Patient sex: F
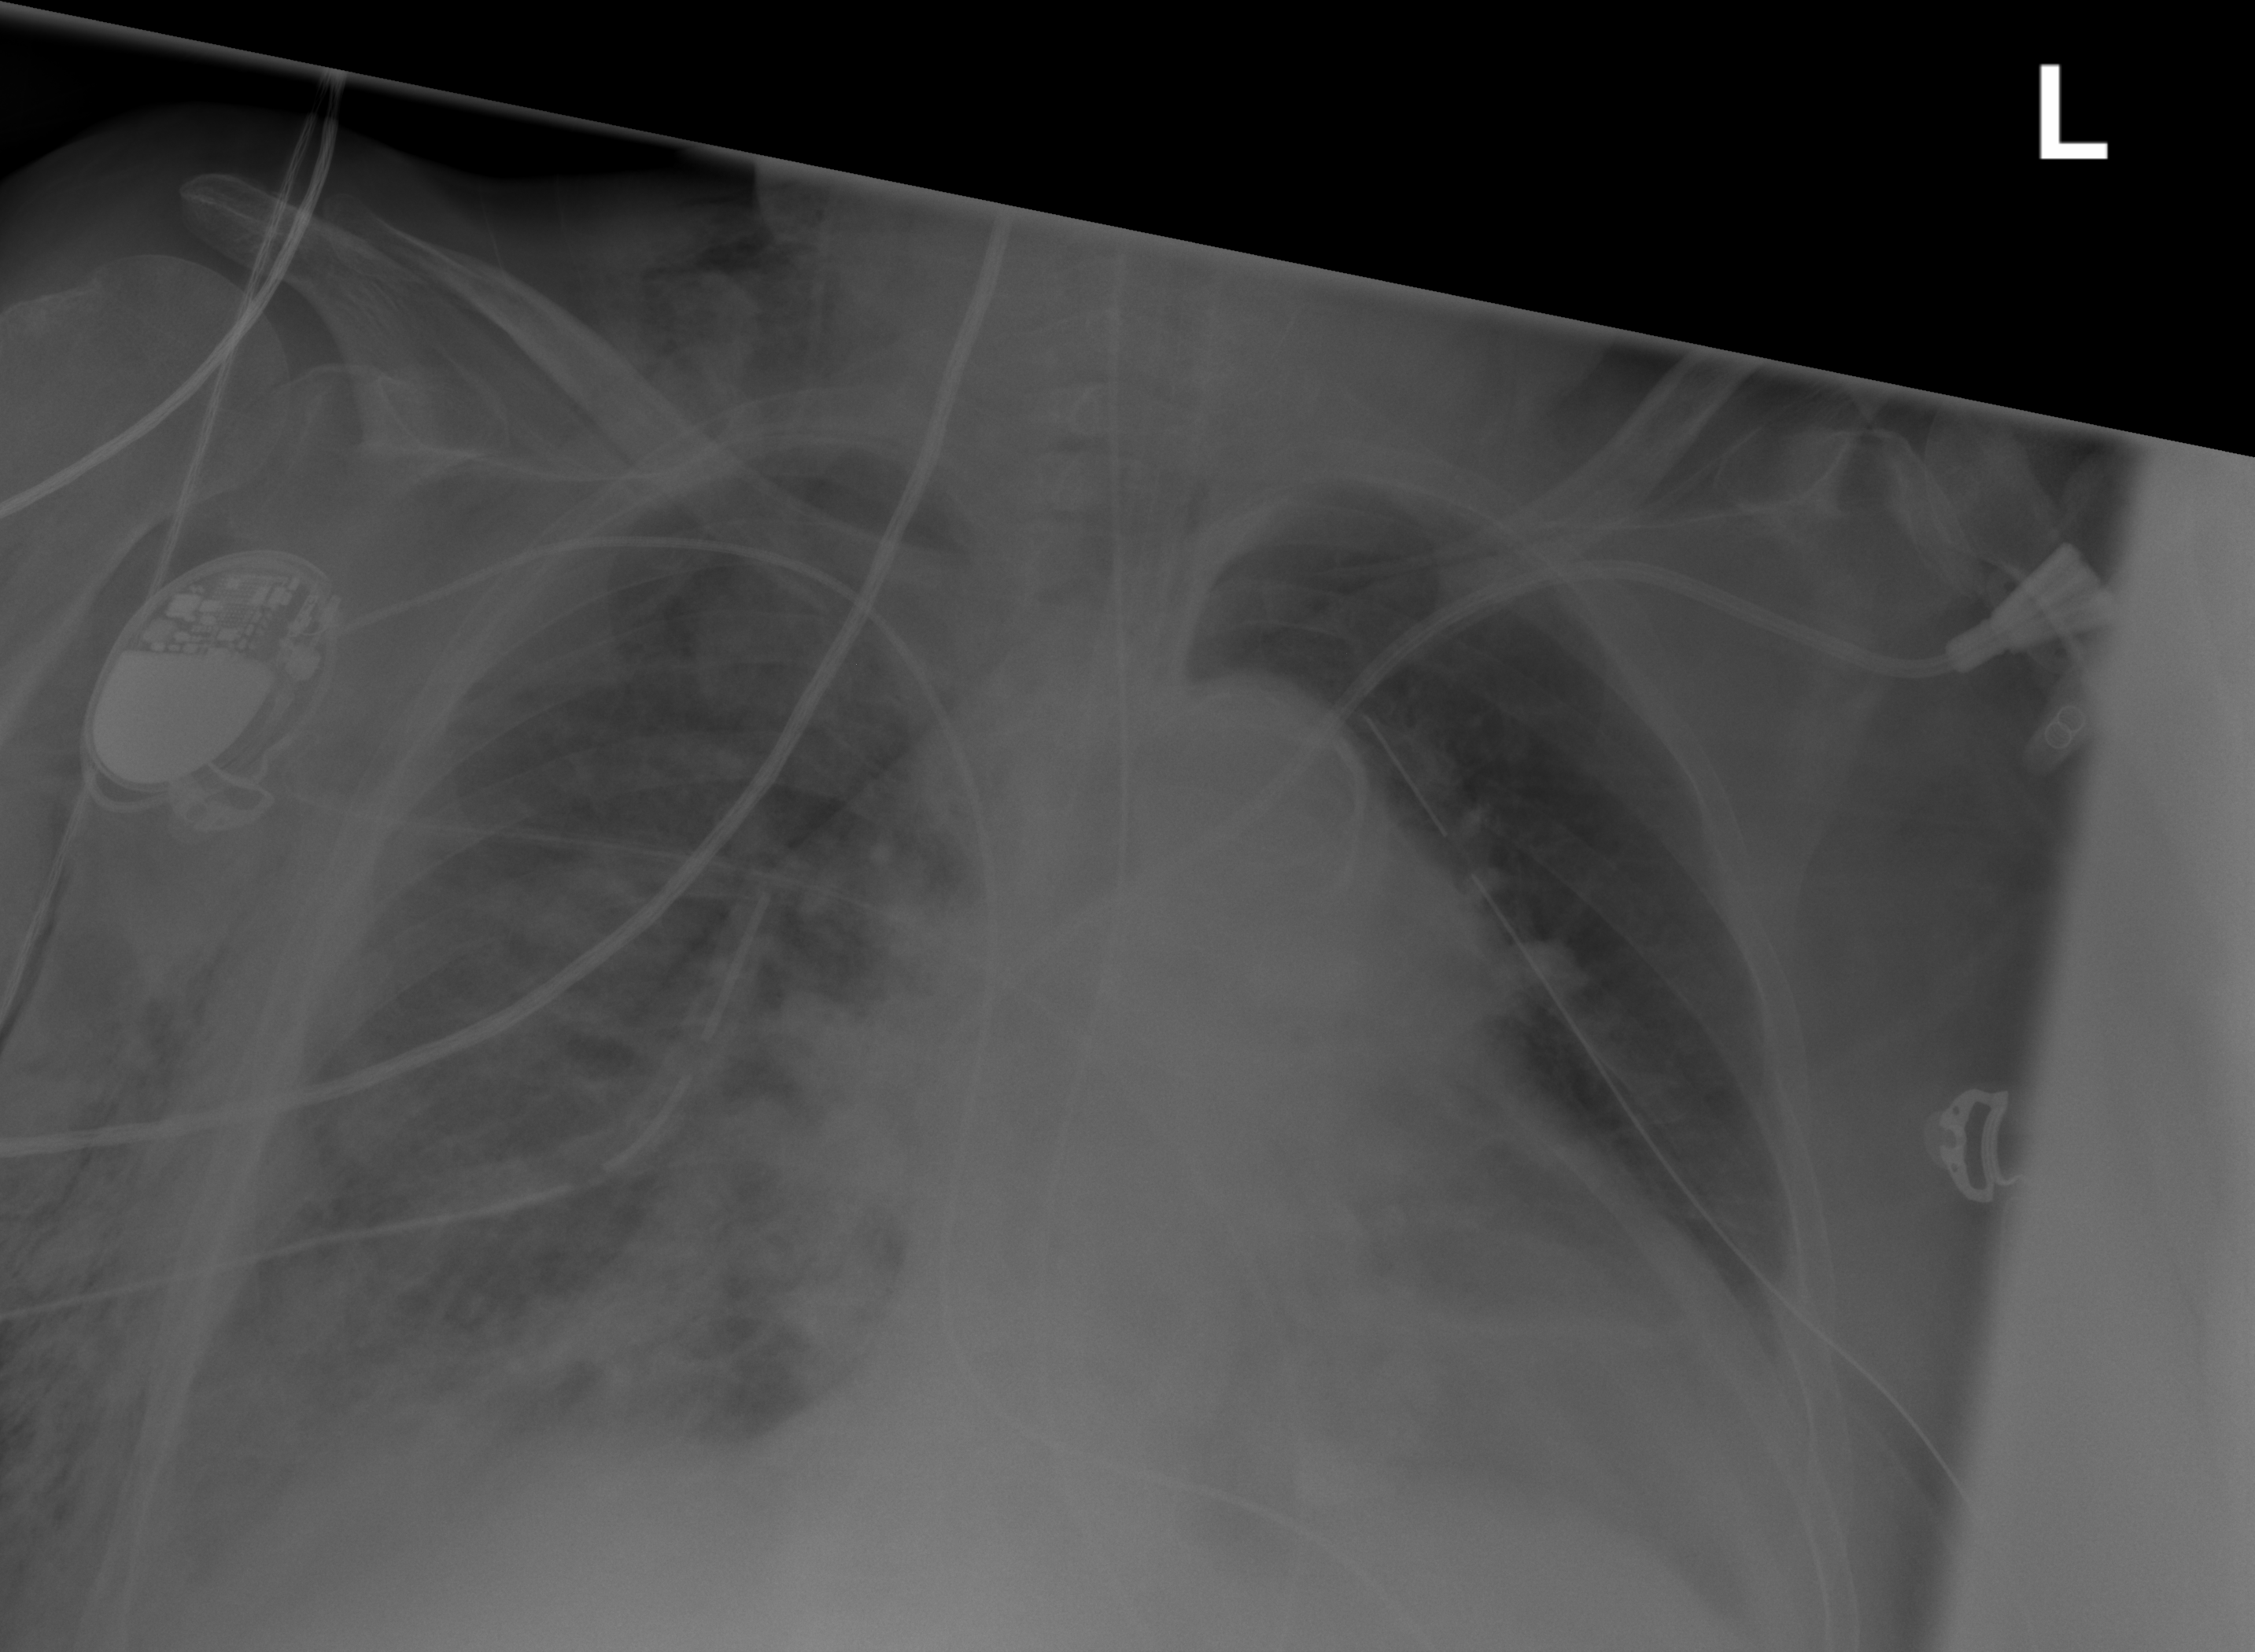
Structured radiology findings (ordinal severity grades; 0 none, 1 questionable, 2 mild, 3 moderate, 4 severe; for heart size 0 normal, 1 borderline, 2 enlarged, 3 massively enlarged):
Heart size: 2
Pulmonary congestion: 2
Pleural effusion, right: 2
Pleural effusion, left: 1
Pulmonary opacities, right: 3
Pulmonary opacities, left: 2
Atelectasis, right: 3
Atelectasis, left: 2